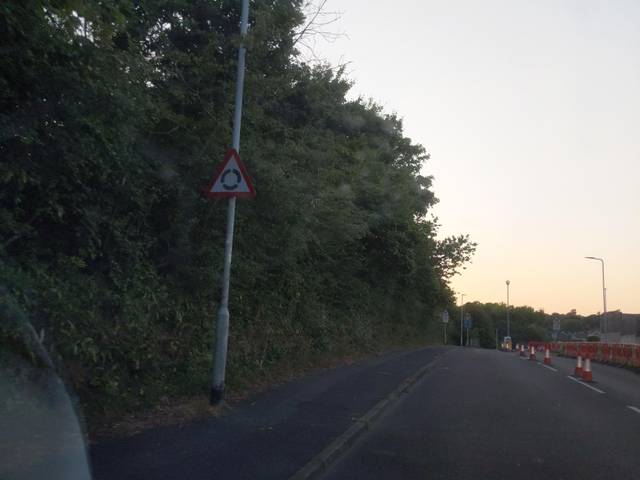
Region: United Kingdom
Coordinates: 50.397, -4.124